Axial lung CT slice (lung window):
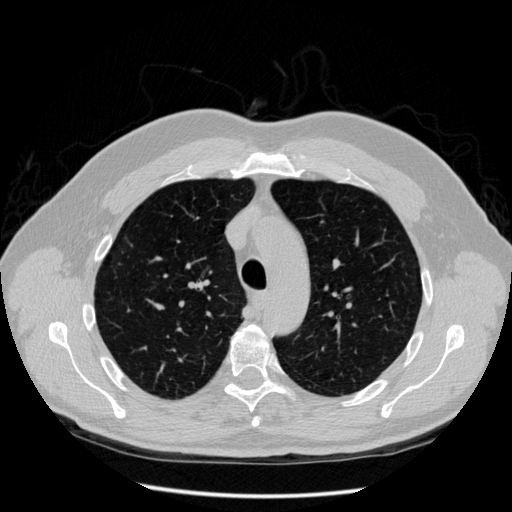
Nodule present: no